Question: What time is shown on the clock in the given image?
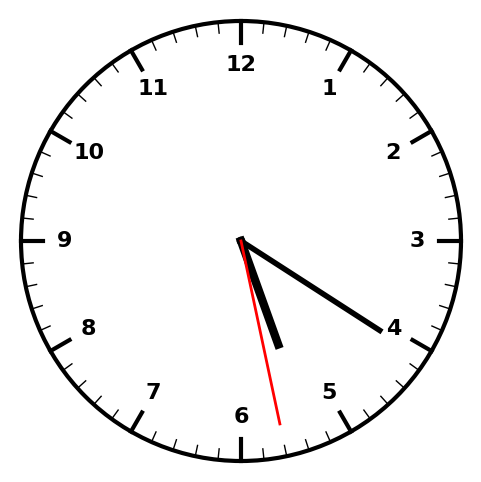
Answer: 05:20:28